Field crop: tomato
Growth stage: 1
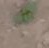
Species: solanum